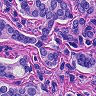
Metastatic tissue present: yes